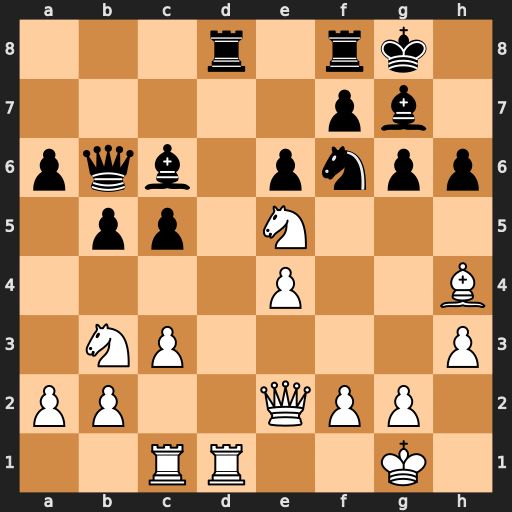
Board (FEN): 3r1rk1/5pb1/pqb1pnpp/1pp1N3/4P2B/1NP4P/PP2QPP1/2RR2K1
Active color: w
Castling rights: -
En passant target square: -
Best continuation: Rxd8 Rxd8 Nxc6 Qxc6 e5 g5 exf6